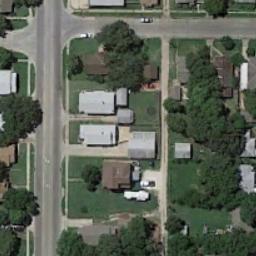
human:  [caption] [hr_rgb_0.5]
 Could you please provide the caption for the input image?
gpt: The medium residential area has some houses and trees on the grass and some roads go through the medium residential area .

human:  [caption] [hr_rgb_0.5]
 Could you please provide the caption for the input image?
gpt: There are many trees in the middle residential area .

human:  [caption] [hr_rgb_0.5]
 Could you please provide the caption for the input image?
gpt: The medium residential is on the grass next to some trees and road .

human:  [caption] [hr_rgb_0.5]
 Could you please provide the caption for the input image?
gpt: There are several roads next to the medium-sized residential area .

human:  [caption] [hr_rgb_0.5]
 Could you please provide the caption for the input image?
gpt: There are some brown buildings and green trees on the medium residential area .